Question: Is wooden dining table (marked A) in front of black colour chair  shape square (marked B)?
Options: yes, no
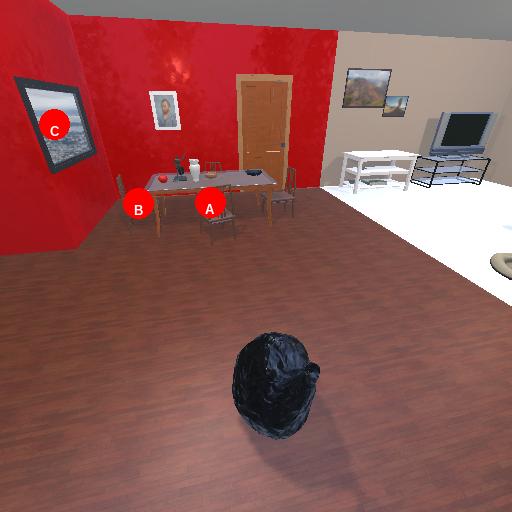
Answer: yes